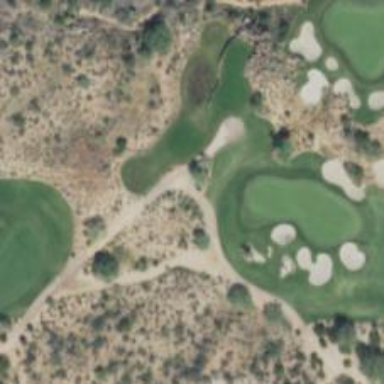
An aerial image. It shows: Golf cartpath that is also road path.